Brain MRI, t1w sequence, axial 2D slice.
Patient: age 35, sex F, weight 95 kg, height 1.95 m
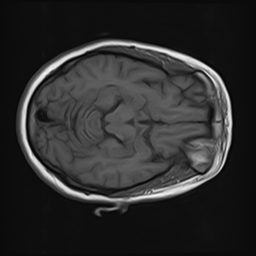